Interaction volume radius: 10 \u00c5
Interaction volume height: 10 \u00c5
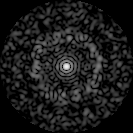
Disorder parameter: 0.8289